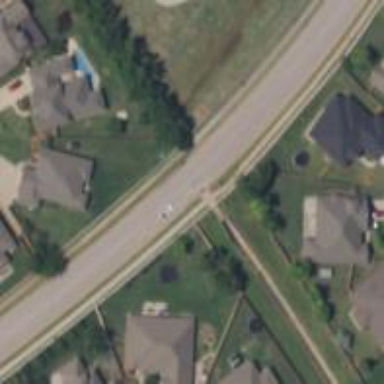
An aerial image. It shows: Residential road with bridge.